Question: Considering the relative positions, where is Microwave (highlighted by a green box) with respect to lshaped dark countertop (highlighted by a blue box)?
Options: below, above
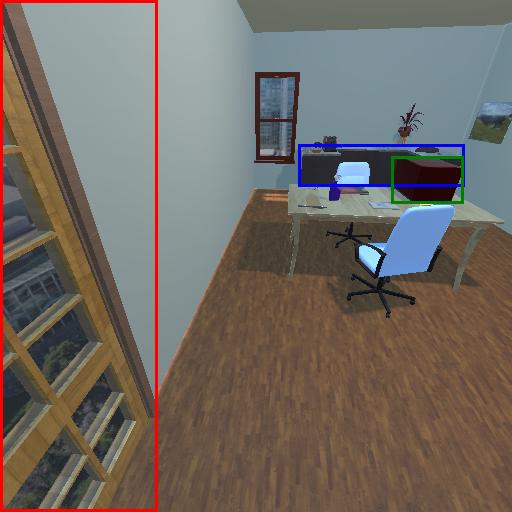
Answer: below